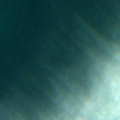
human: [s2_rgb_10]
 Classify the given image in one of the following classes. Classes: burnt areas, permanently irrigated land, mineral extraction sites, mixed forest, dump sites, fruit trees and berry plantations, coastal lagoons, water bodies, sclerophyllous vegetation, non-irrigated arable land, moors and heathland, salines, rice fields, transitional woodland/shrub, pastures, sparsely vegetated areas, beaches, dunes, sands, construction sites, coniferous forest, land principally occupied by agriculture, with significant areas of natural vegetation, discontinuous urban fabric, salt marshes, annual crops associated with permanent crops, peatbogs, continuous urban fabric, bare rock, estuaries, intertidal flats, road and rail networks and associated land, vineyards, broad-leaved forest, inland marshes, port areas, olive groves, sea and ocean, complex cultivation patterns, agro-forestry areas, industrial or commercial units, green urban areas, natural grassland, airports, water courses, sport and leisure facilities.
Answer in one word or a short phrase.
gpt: sea and ocean